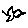
Label: bird